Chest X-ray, PA view. Patient: 50 years old, sex M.
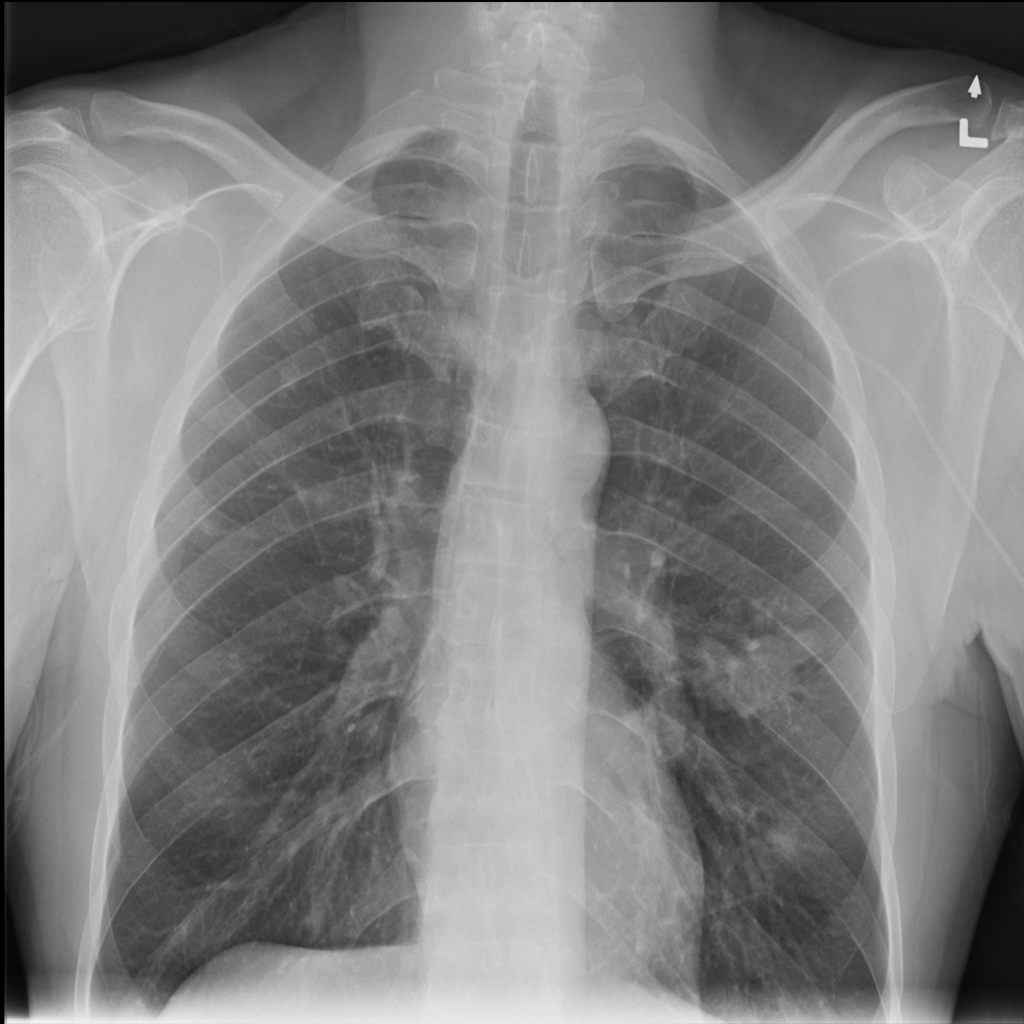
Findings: Mass, Nodule